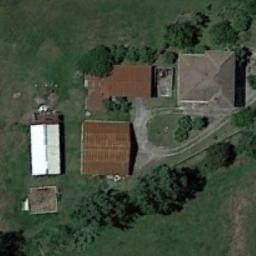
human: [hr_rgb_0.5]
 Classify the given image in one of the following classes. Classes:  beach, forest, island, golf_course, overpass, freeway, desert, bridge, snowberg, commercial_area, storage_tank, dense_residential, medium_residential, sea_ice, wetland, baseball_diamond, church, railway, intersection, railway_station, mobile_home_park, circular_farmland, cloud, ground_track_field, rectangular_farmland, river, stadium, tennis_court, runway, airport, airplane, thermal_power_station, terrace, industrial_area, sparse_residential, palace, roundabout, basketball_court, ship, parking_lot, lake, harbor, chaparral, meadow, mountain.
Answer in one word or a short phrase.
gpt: sparse_residential